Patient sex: M
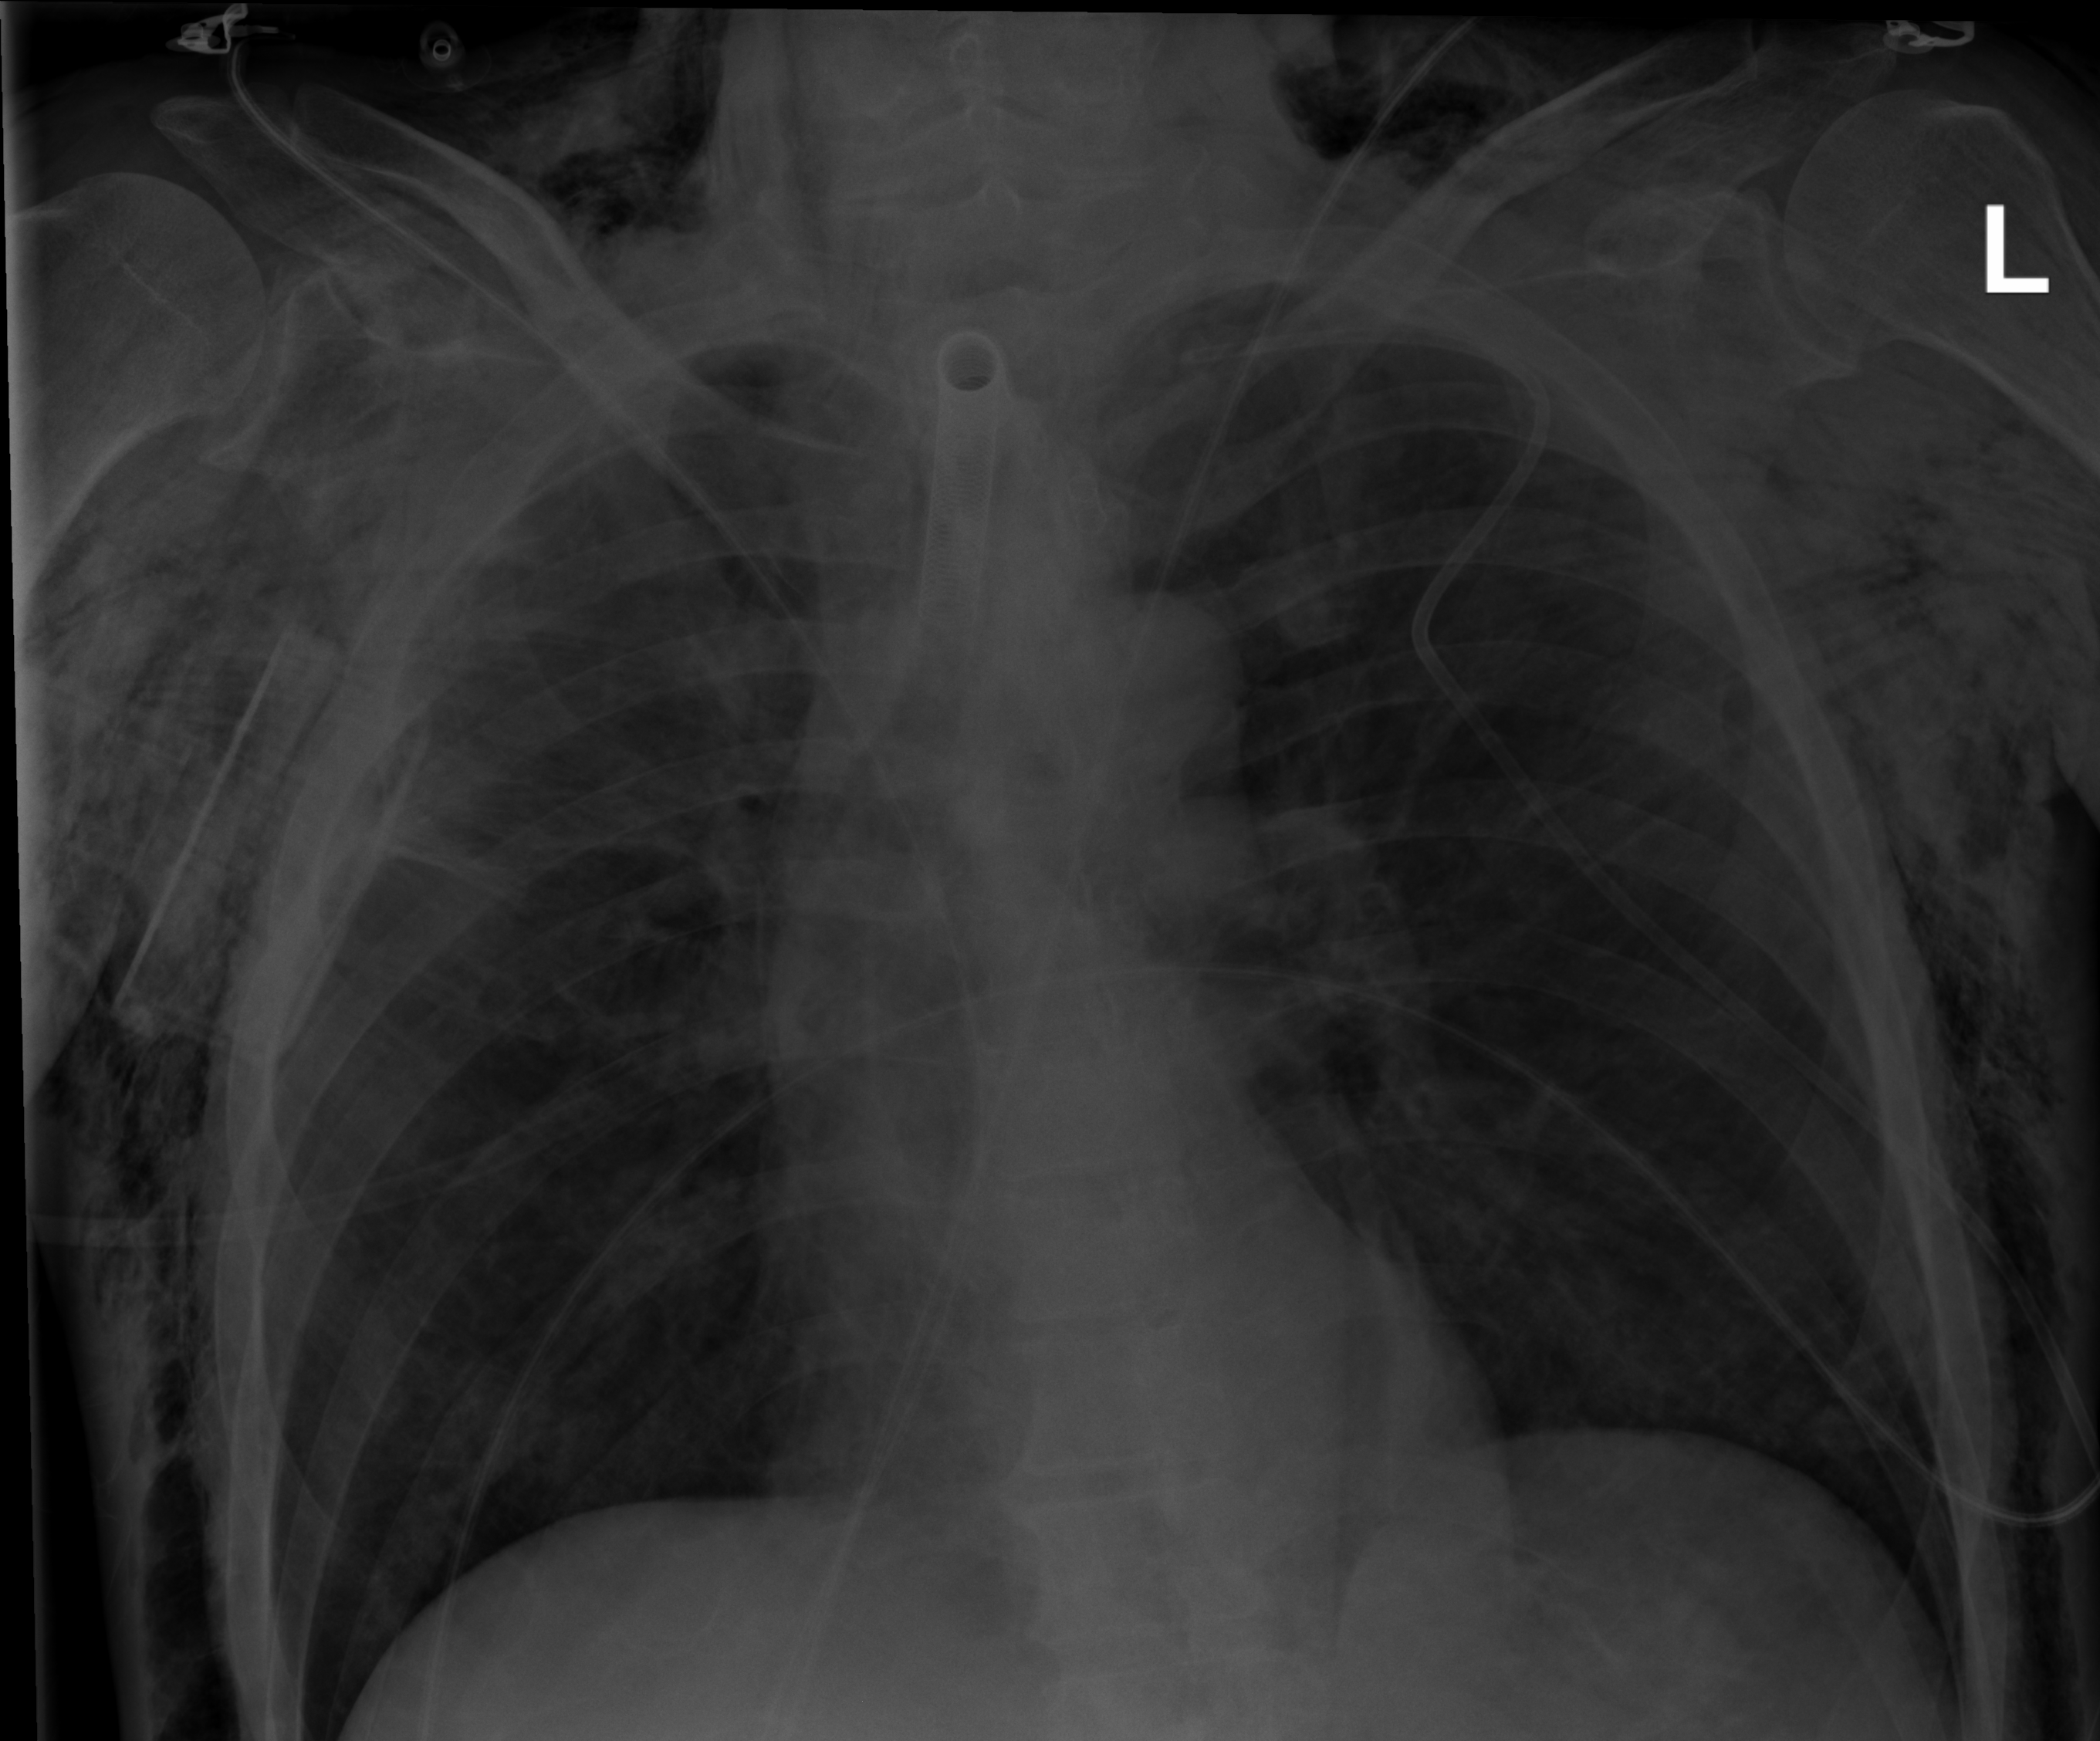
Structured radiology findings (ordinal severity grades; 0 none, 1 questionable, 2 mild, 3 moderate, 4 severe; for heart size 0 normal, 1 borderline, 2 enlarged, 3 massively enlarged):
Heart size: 0
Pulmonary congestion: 0
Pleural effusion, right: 0
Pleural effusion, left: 0
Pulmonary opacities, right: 0
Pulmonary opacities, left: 0
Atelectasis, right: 2
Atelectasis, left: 0